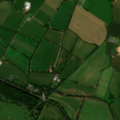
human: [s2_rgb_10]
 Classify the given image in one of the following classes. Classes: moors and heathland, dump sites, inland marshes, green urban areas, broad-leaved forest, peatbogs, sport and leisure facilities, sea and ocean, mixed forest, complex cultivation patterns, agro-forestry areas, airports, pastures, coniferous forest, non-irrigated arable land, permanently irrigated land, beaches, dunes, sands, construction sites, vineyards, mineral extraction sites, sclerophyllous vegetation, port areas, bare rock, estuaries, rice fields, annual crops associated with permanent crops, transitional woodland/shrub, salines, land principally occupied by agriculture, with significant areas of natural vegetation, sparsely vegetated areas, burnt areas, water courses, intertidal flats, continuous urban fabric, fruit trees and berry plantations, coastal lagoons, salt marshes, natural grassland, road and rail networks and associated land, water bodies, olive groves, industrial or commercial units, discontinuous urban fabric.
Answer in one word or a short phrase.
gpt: non-irrigated arable land, pastures